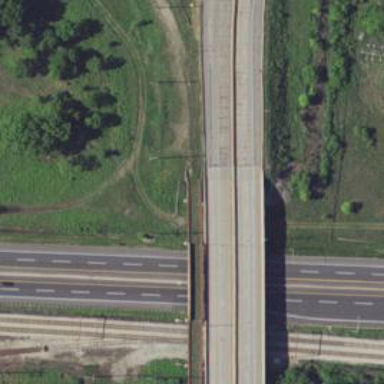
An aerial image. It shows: Disused railway bridge crossing over siding.